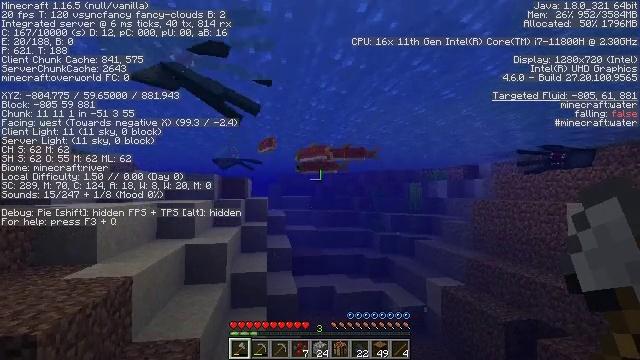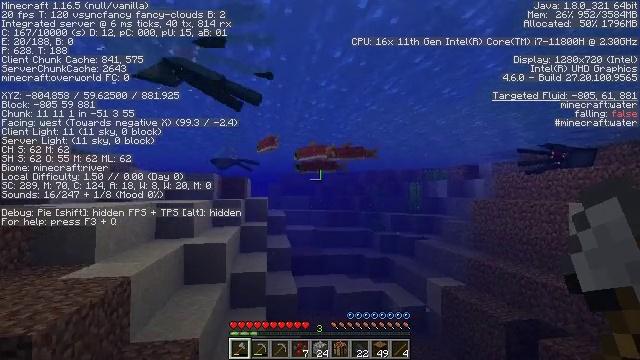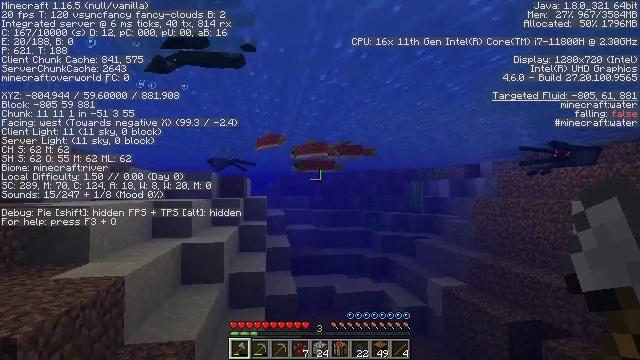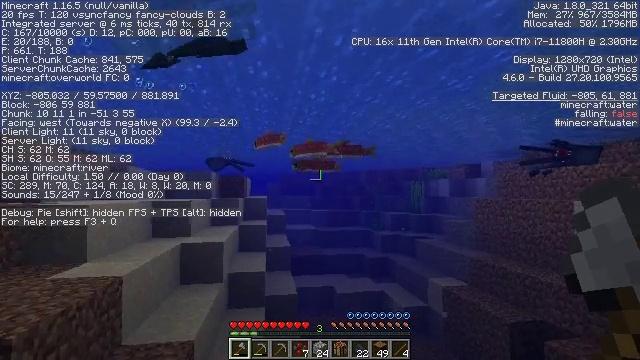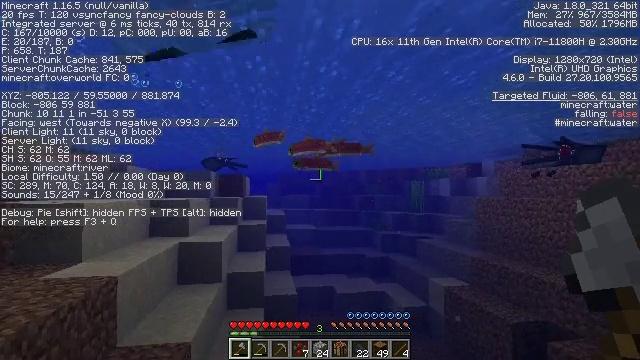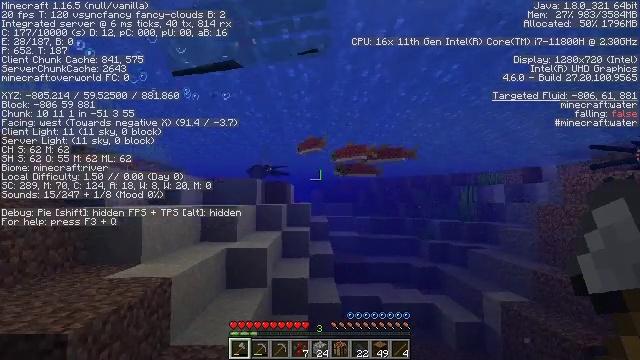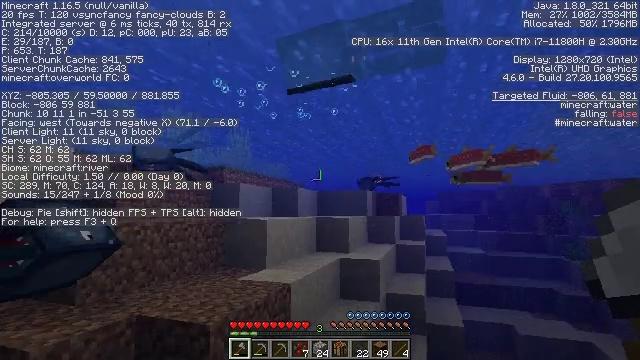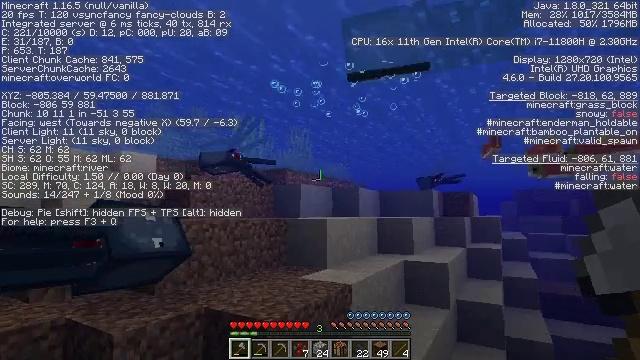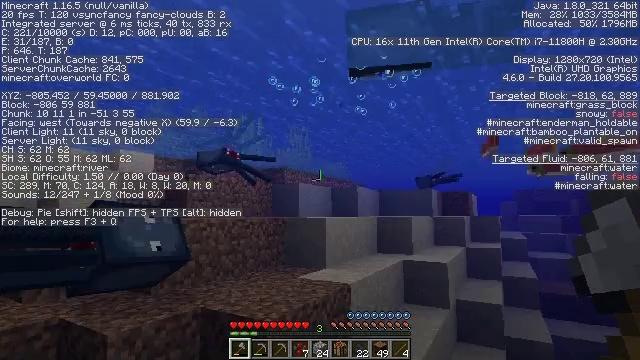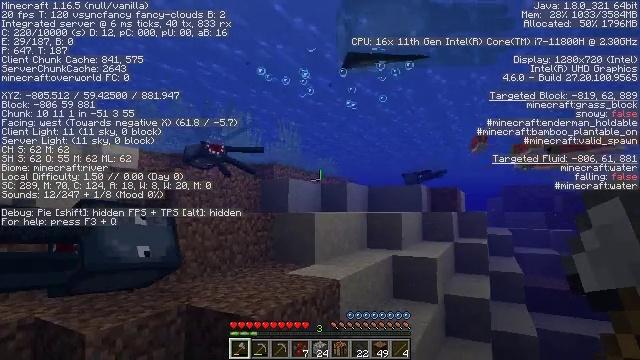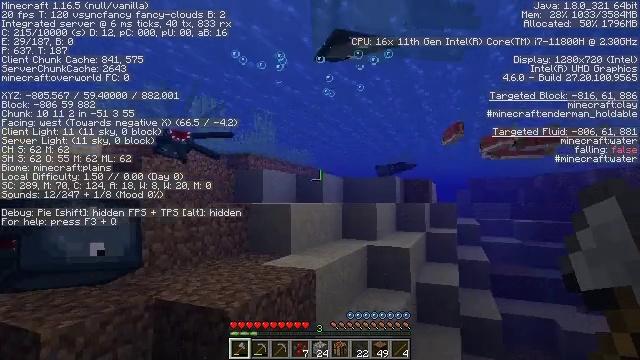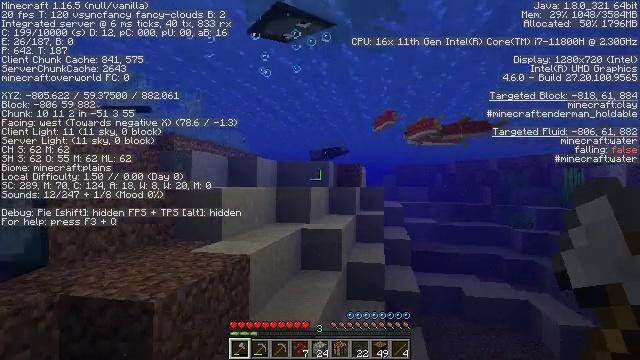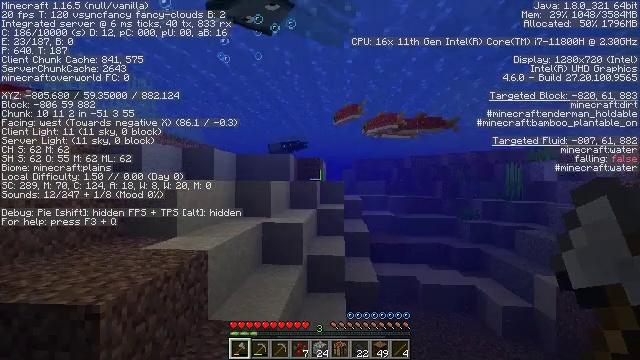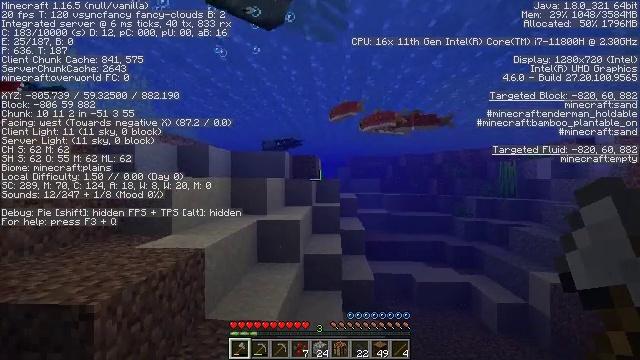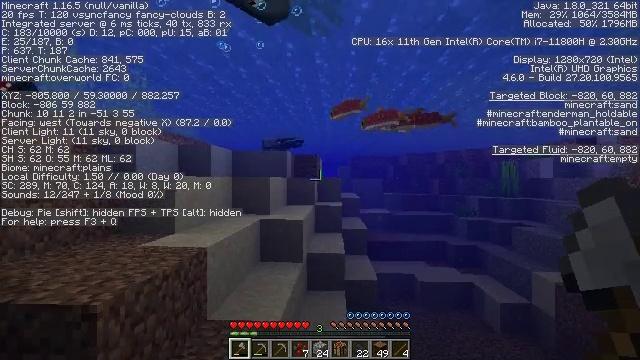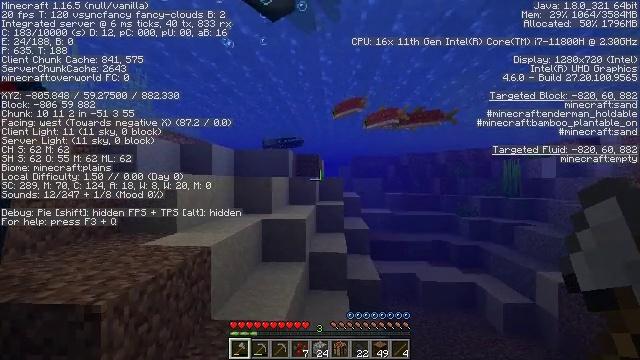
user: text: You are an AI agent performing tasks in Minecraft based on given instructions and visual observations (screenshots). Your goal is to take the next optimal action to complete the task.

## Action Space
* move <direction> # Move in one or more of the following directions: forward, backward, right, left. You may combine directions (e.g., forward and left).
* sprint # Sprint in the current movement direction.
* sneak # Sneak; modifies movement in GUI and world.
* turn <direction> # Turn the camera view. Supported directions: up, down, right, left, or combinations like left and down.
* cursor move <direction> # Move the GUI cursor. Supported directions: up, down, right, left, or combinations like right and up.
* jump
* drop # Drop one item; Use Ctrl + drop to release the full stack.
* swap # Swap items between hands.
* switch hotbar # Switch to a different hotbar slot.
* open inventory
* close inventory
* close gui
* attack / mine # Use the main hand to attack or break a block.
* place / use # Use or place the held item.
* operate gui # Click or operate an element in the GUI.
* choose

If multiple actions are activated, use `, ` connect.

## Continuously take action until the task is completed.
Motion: motion action
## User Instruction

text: Hunt fish.
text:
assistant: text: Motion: move forward
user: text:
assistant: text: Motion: move forward
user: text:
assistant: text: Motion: move forward
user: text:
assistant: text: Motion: move forward
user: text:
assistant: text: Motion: move forward, turn left and up
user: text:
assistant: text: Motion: move forward, turn left and up
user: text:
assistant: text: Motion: move forward and move left, turn left
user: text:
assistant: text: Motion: move forward and move left
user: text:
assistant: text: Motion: move forward and move left, turn right
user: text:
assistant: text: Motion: move forward and move left, turn right and down
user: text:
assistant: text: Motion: move forward and move left, turn right and down
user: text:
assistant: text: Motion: move forward and move left, turn right and down
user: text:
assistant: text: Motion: move forward and move left, turn right
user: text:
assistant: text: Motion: move forward and move left
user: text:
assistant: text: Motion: move left
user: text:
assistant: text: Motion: move left
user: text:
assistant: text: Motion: move left
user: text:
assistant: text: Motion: move left
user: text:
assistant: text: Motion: move left
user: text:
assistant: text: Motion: move left
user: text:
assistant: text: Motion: move left, turn left and down
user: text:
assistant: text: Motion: move left, turn left
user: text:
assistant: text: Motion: move left, turn left
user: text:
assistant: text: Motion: move left
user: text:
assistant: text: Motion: move forward and move left
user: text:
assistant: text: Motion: move forward and move left
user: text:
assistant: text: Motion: move forward and move left
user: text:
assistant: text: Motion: move forward and move left
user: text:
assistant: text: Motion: move forward and move left
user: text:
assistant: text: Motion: move forward and move left